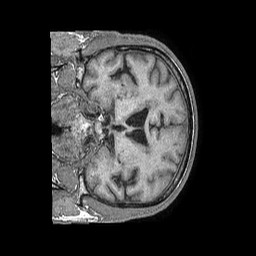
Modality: T1w
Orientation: coronal
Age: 65
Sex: male
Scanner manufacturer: philips
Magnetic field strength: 1.5 T
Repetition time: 0.007546 s
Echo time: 0.003426 s